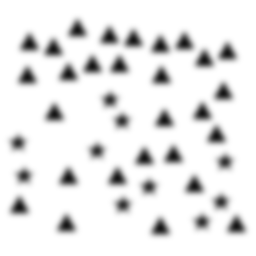
Squares: 0
Triangles: 28
Stars: 10
Total shapes: 38